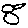
Label: bird